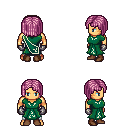
a pixel art fantasy rpg character, male body template, human, tanned skin, sash dress, white pants, pink pageboy hairstyle, metal gloves, brown shoes, four views (front, back, left, right), 2x2 character sprite sheet, small pixel art, hard edges, no anti-aliasing